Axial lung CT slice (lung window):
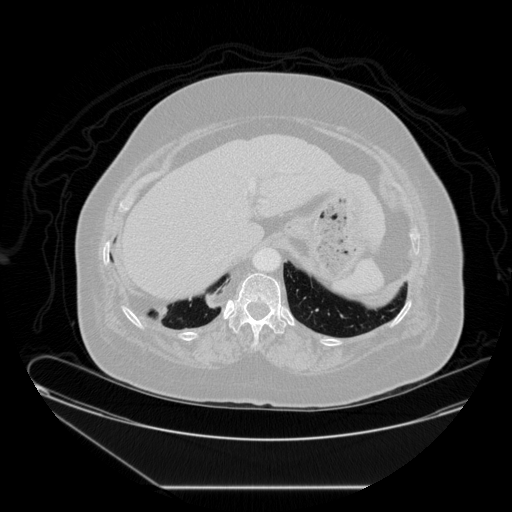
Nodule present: no